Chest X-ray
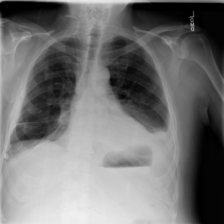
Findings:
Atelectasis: negative
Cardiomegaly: negative
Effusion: negative
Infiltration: negative
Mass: negative
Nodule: negative
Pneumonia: negative
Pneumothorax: negative
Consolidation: negative
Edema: negative
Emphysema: negative
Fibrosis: negative
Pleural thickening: negative
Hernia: negative